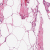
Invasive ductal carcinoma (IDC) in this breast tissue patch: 0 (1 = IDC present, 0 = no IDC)